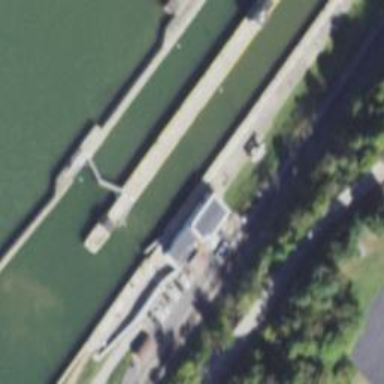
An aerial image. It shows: Lock gate along waterway.